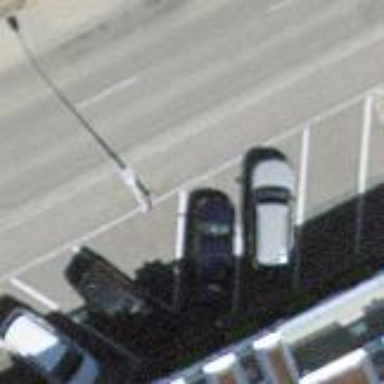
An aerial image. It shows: Parking lane with asphalt surface.